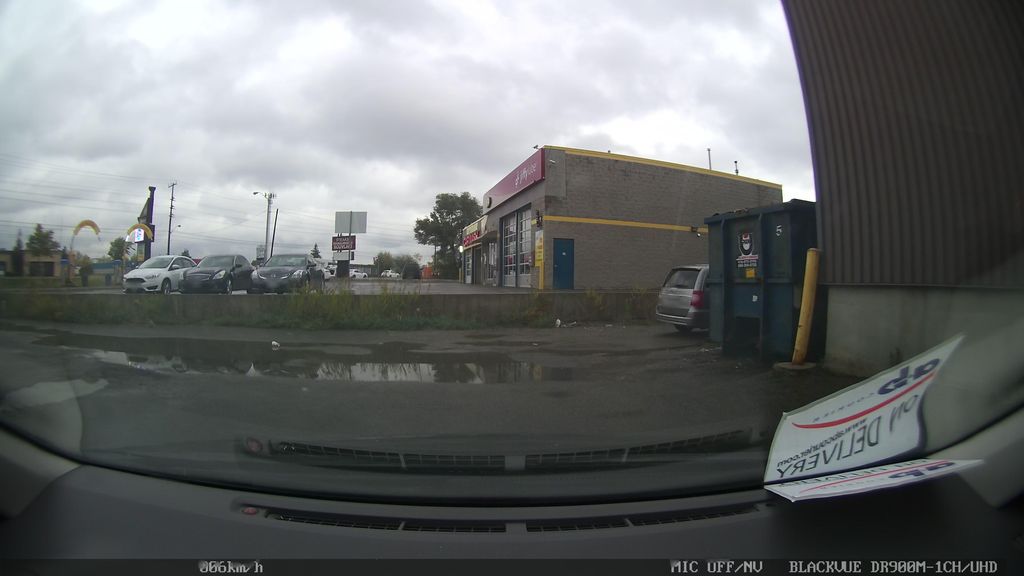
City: toronto